Aerial crown-view tile of a tropical tree (Barro Colorado Island, Panama), acquired 20250124:
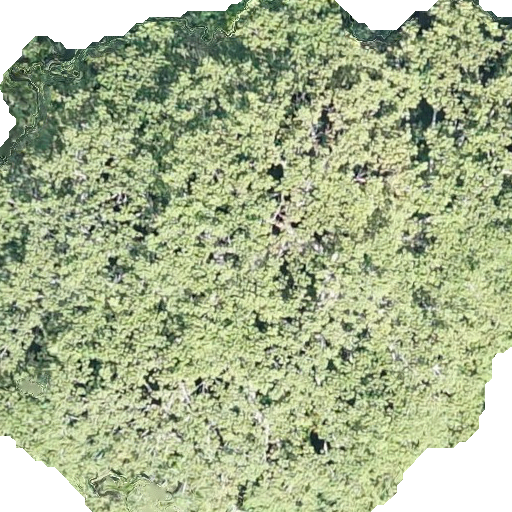
Species: Sterculia apetala
GBIF accepted scientific name: Sterculia apetala
Crown area: 410.278 m²